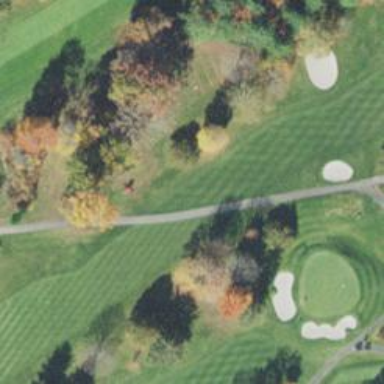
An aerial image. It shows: Path for both roads and golfers.